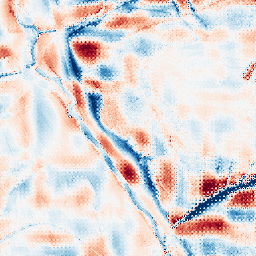
Category: wavelet
Decomposition family: wavelet_dwt
Decomposition parameters: wavelet: db4
level: 5
Upsampling method: regularized
Upsampling parameters: scale: 2
lambda_reg: 0.1
Upsampling scale: 2